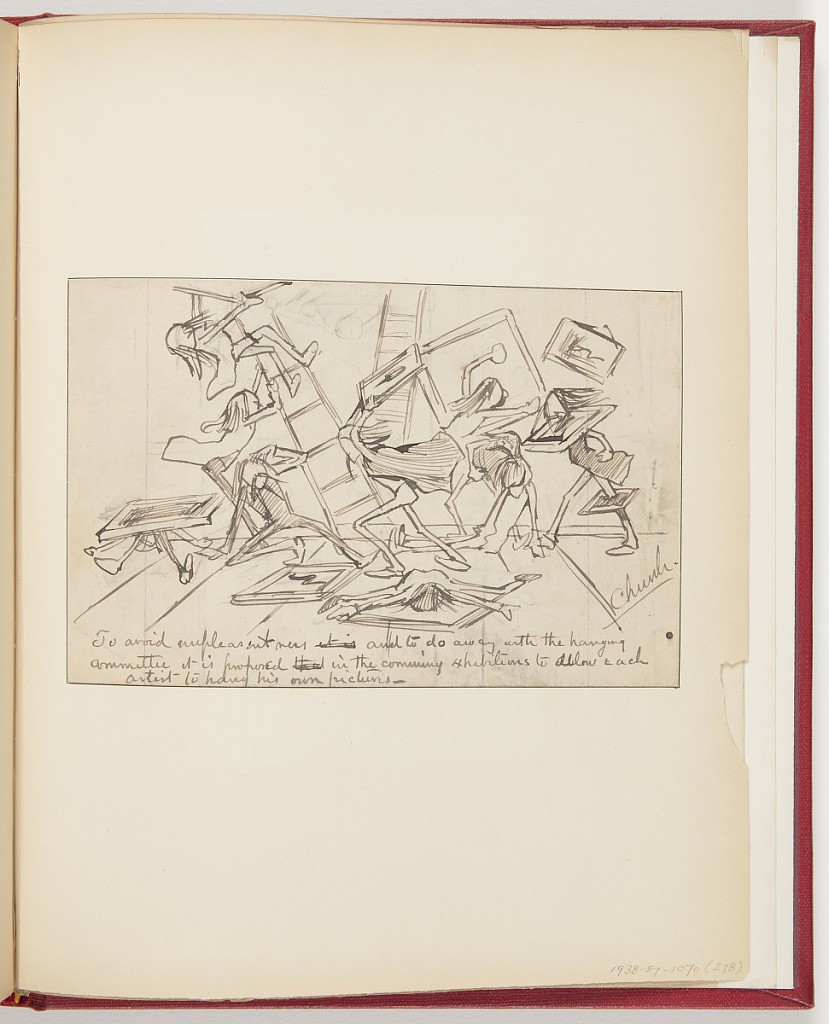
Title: Sketch for “An Art Reform”
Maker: Frederick Stuart Church, American, 1842–1924
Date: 1877
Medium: Pen and black ink, graphite on paper
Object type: Ephemera
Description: Various figures scrambling and fighting, some are climbing ladders, others are using framed pieces of work to hit one another, two lay defeated on the ground.